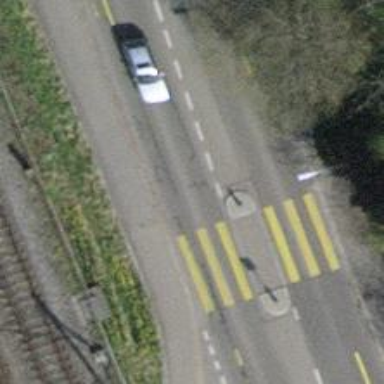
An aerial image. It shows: Uncontrolled zebra crossing with central island.